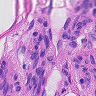
Metastatic tissue present: yes